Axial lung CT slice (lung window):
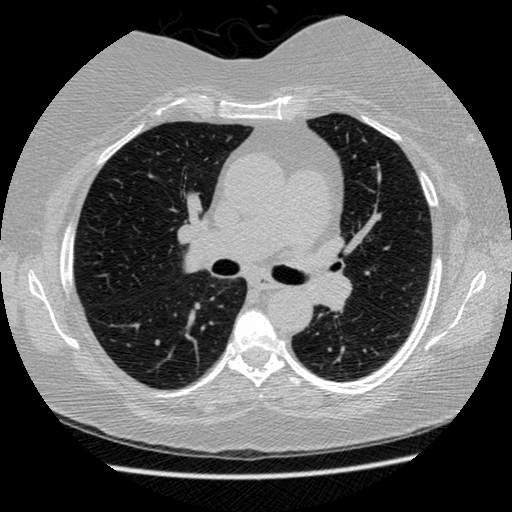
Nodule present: no